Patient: sex M, age 76
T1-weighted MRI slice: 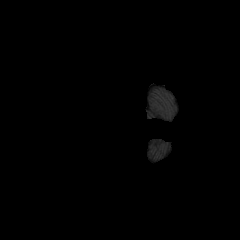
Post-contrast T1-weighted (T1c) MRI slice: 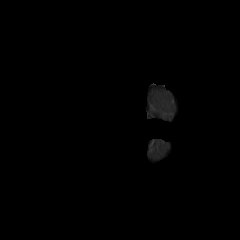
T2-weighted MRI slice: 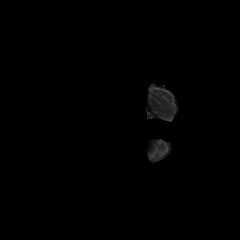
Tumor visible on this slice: no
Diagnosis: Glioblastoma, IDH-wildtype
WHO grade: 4